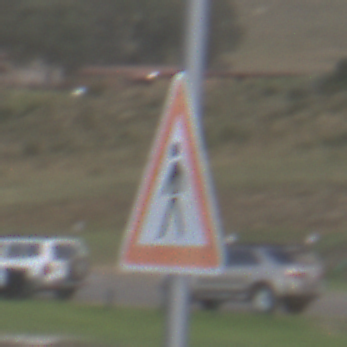
Verkehrszeichen: FussgaengerRechts
Umgebung: Outdoor, RoadRail
Tageszeit: SunriseSunset
Wetter: PartlyCloudy
Licht: Natural
Jahreszeit: NotSpecified
Kontrast: LowContrast